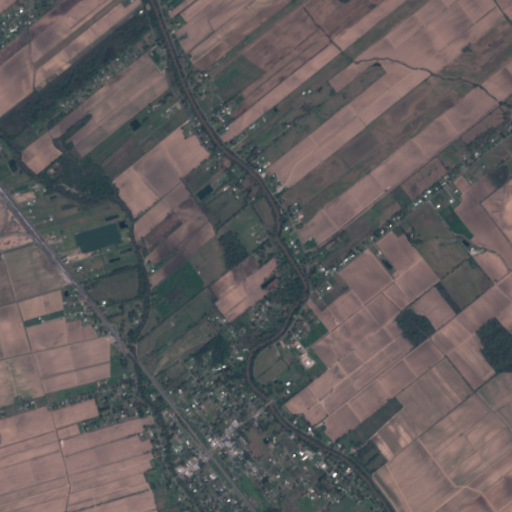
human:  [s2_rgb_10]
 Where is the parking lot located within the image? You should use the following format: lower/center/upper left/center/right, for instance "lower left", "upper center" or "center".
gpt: The parking lot is located in the lower right of the image.
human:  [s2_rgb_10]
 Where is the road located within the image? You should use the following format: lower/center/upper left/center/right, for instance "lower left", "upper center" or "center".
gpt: There is no road in the image.